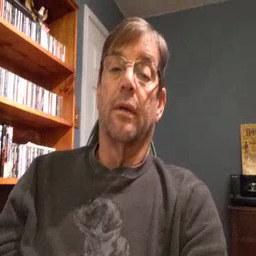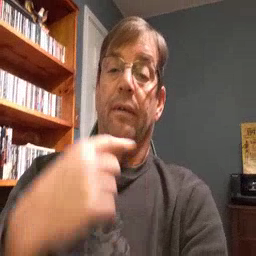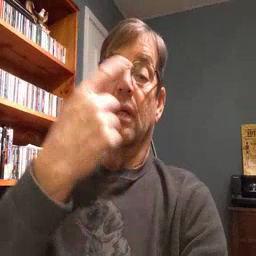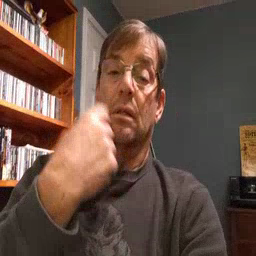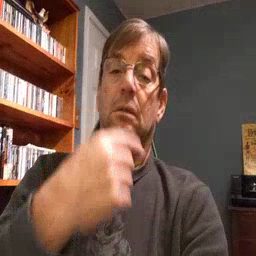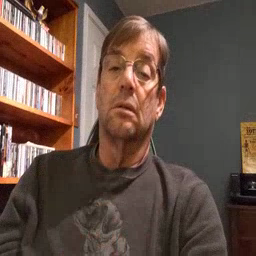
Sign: face